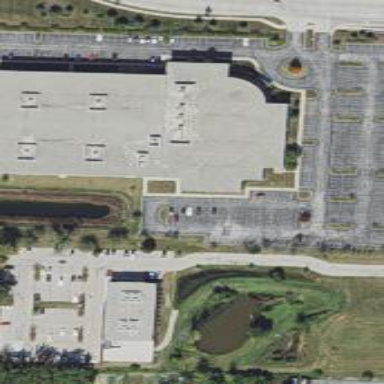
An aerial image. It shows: Office building.